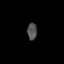
Tissue: skin
Cell type: Epithelial cells
Senescence score: 0.284
Nuclear area (px): 160
Mean DAPI intensity: 80.106